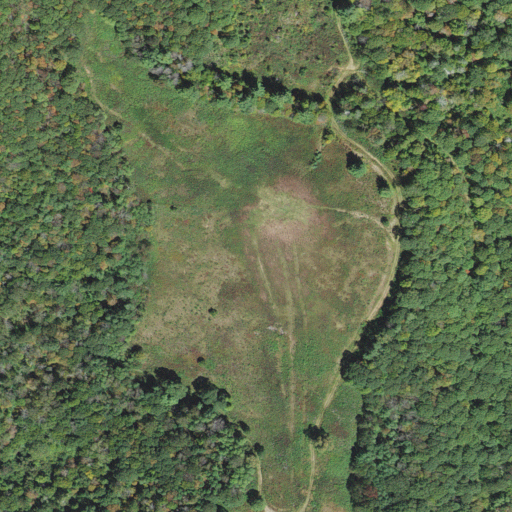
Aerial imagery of ridge(s) in North Carolina named Old Bald Ridge containing deciduous forest, shrub, and mixed forest